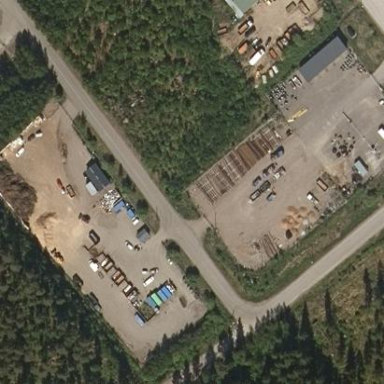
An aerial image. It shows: Waste transfer station.